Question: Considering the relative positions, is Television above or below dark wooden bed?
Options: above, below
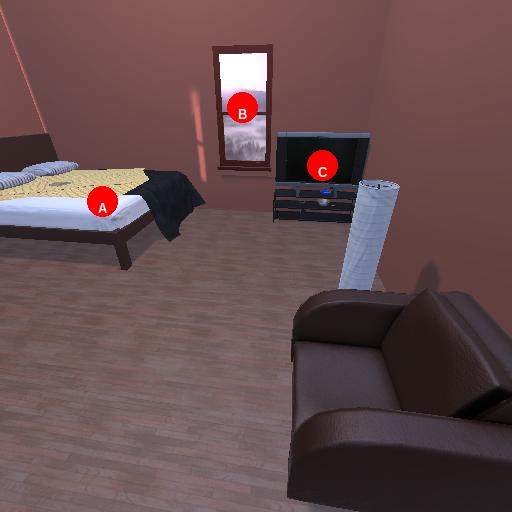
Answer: above